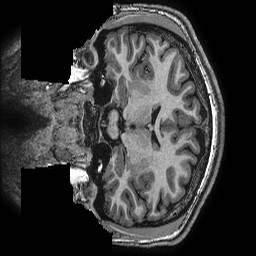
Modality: T1w
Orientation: coronal
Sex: male
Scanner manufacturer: ge
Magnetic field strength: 3 T
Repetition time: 0.0077 s
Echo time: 0.003436 s